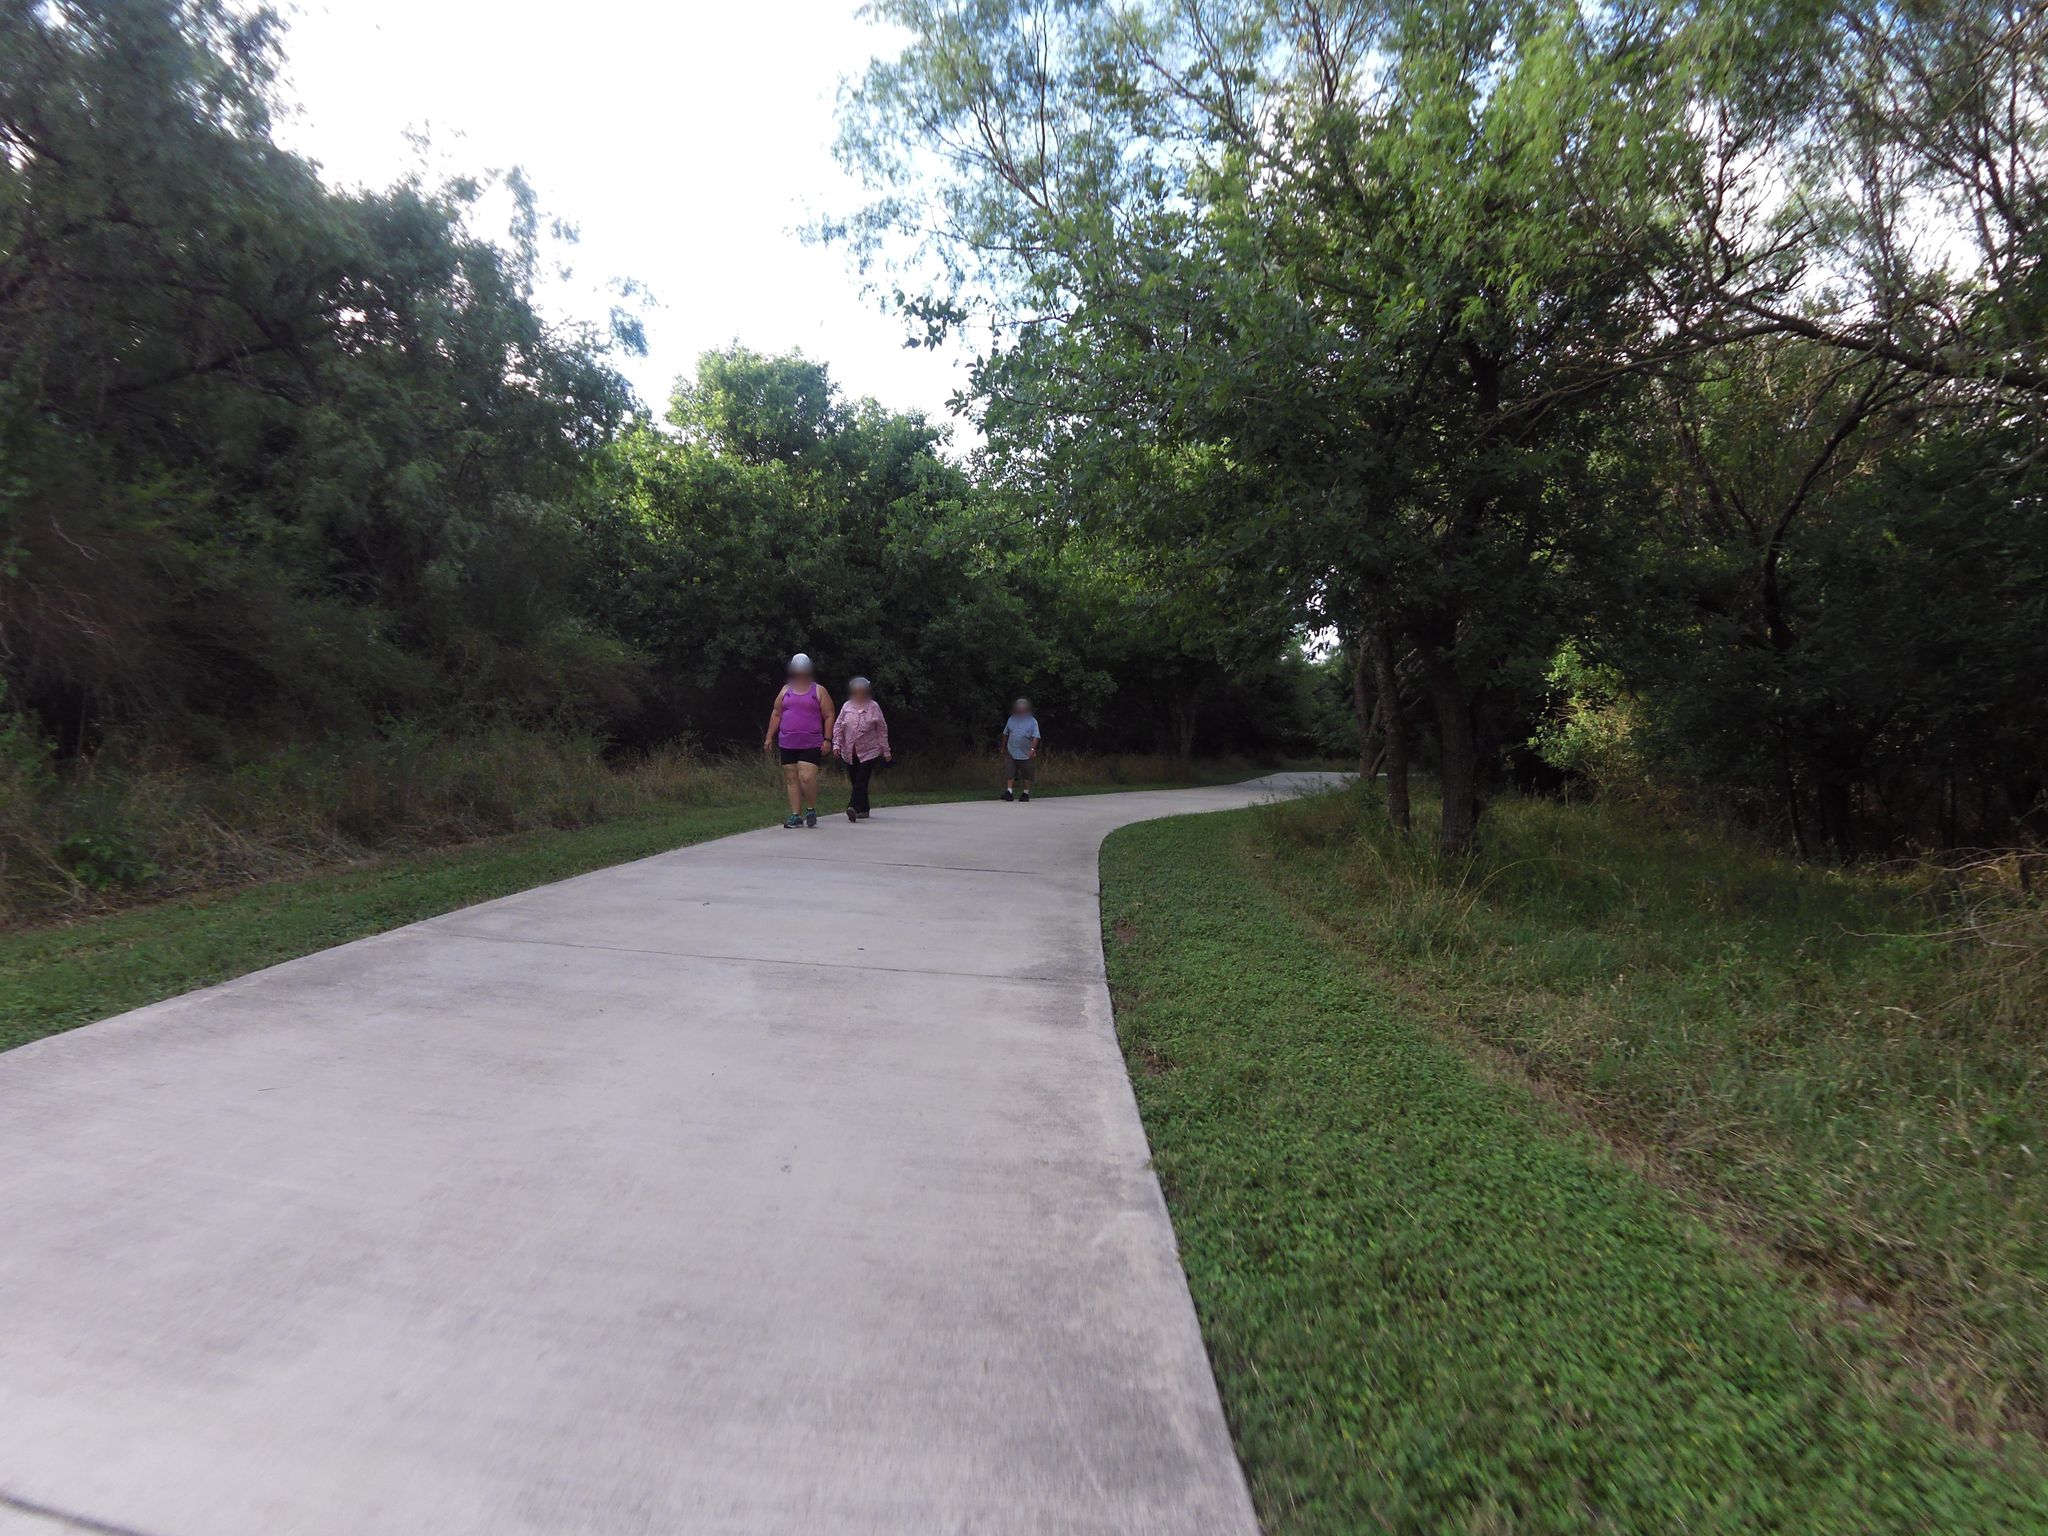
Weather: clear
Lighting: day
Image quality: slightly poor
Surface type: walking surface
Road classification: cycleway, footway
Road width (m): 10', 5 ft
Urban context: urban centre
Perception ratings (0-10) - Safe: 2.17, Lively: 1.87, Beautiful: 8.99, Boring: 5.78, Depressing: 1.43, Wealthy: 4.98